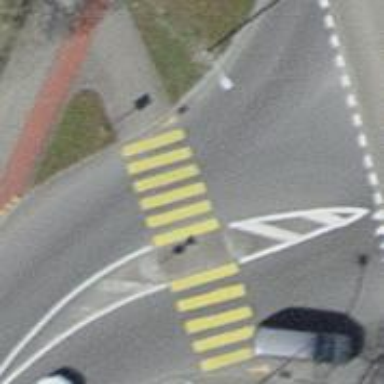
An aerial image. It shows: Marked road crossing with pedestrian island.